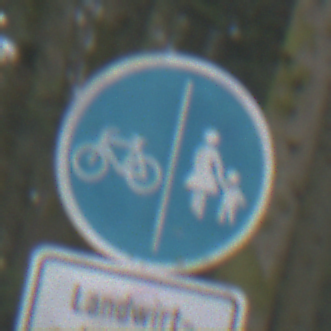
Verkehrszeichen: GetrennterRadUndGehwegRadwegLinks
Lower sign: BesondereFahrzeugeUndTransportgueter6
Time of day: Midday
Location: Outdoor (Nature)
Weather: Overcast
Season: NotSpecified
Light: Natural